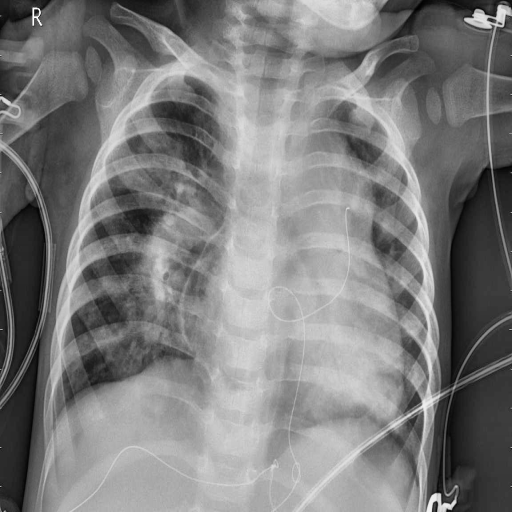
Finding: PNEUMONIA